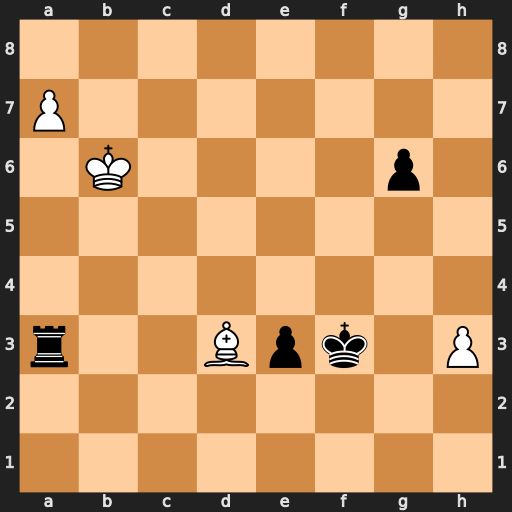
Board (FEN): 8/P7/1K4p1/8/8/r2Bpk1P/8/8
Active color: w
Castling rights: -
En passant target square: -
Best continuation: Ba6 Kf2 a8=Q e2 Qf8+ Rf3 Qc5+